Field crop: maize
Growth stage: 2
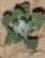
Species: chenopodium